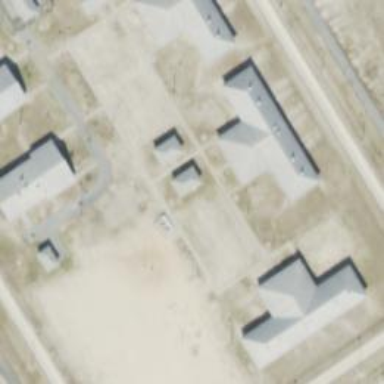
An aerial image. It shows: Prison.